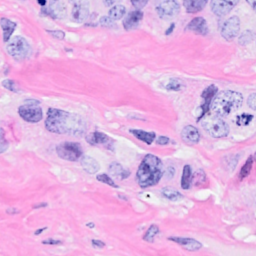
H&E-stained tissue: Breast